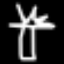
Label: palm tree